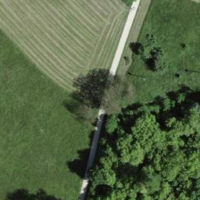
EUNIS habitat code: 25
Species observed at this site:
Juglans regia